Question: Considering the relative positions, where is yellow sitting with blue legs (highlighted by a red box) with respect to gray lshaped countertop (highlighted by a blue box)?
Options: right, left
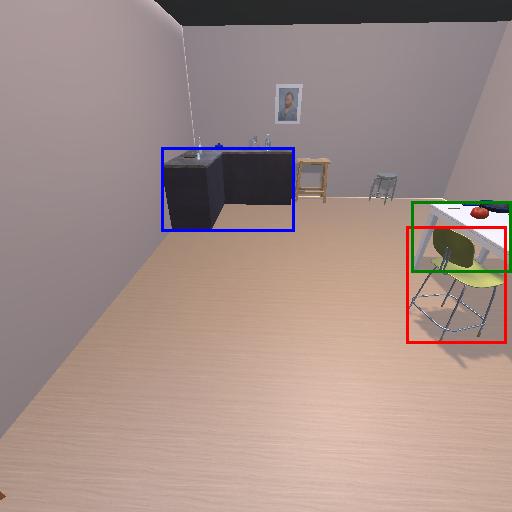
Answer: right